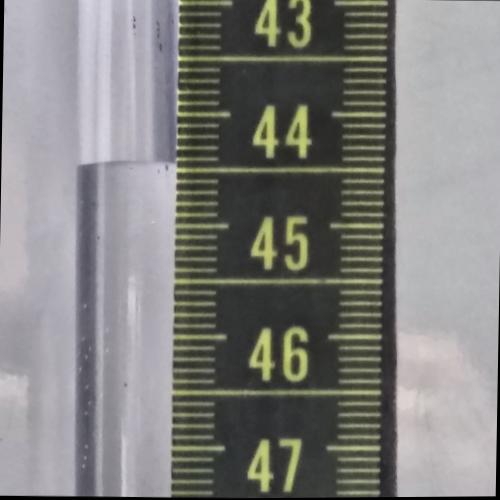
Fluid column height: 44.5 cm